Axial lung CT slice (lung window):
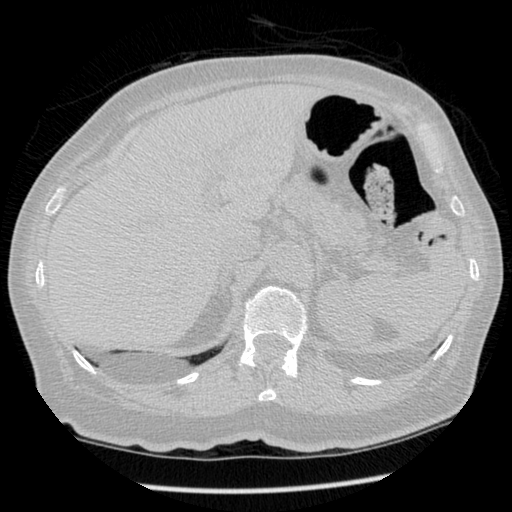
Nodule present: no